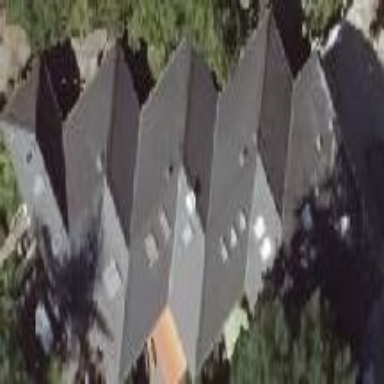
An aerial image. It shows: House with hipped roof.